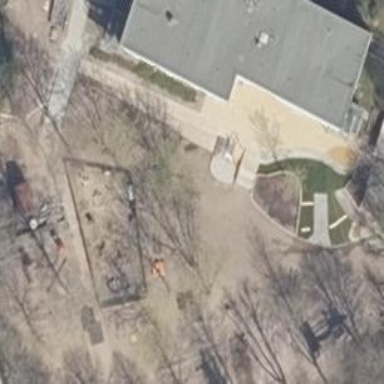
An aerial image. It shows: Kindergarten.